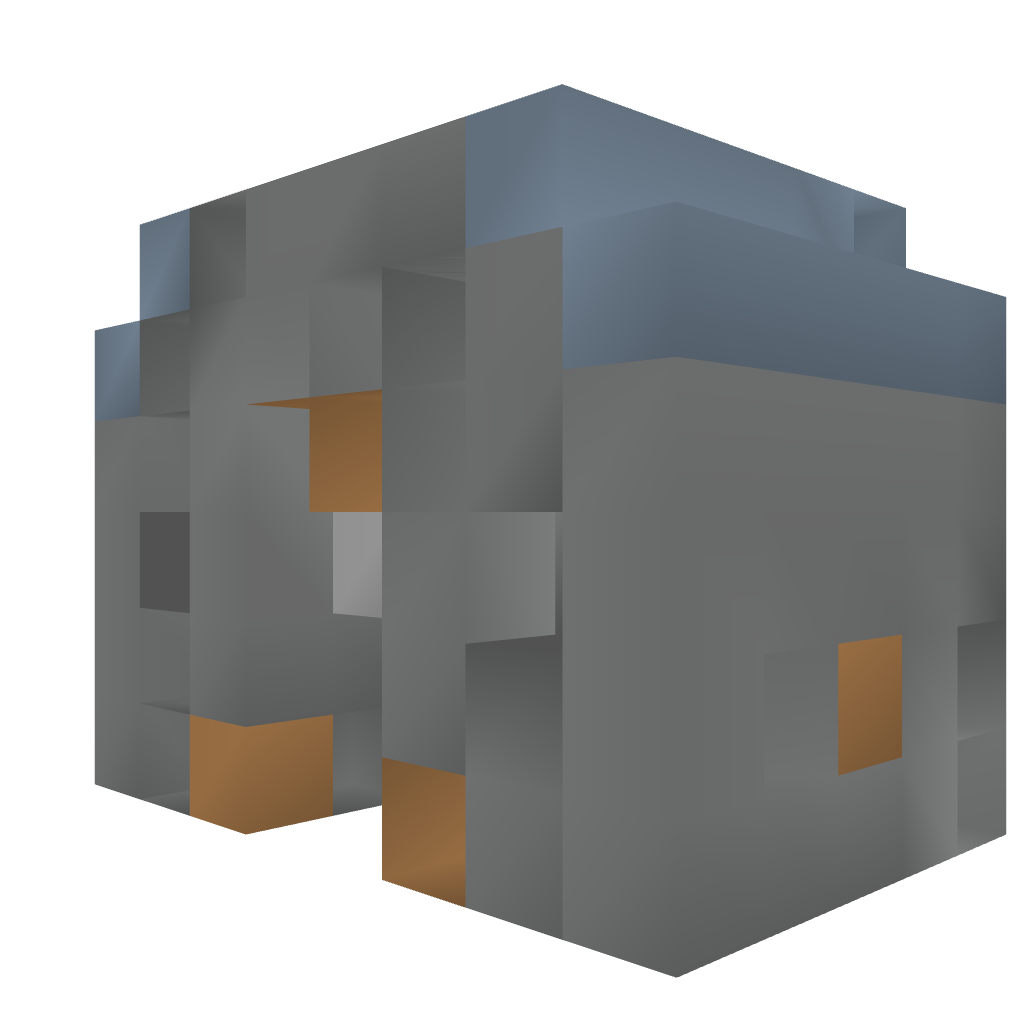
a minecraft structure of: Horse Door